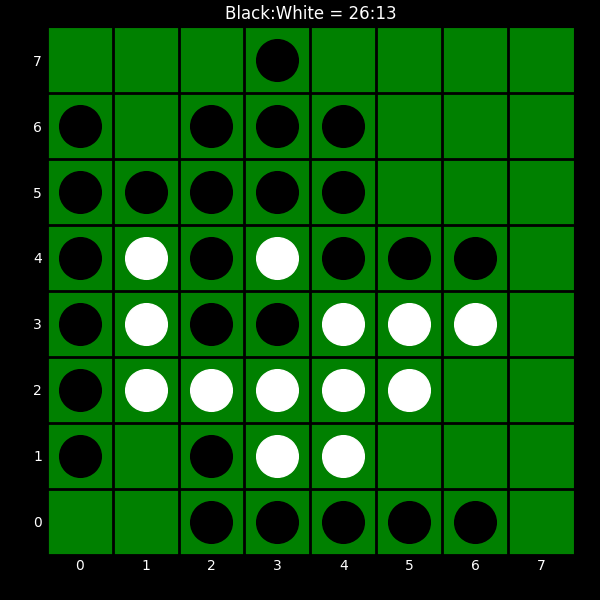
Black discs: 26
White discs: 13